Aerial crown-view tile of a tropical tree (Barro Colorado Island, Panama), acquired 20250915:
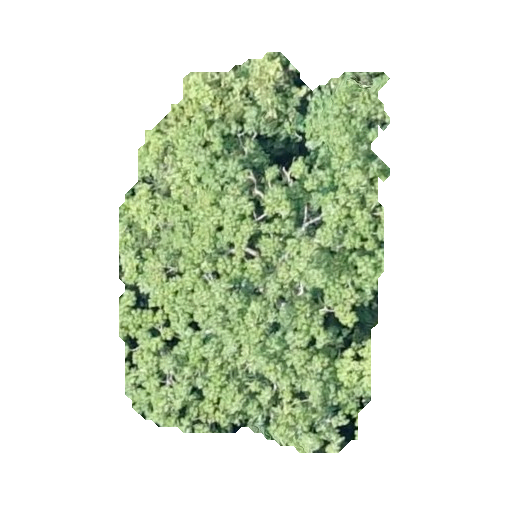
Species: Alseis blackiana
GBIF accepted scientific name: Alseis blackiana
Crown area: 125.928 m²